Field crop: maize
Growth stage: 1
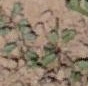
Species: convolvulus